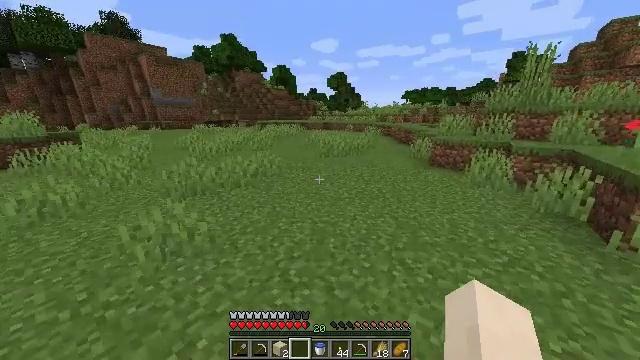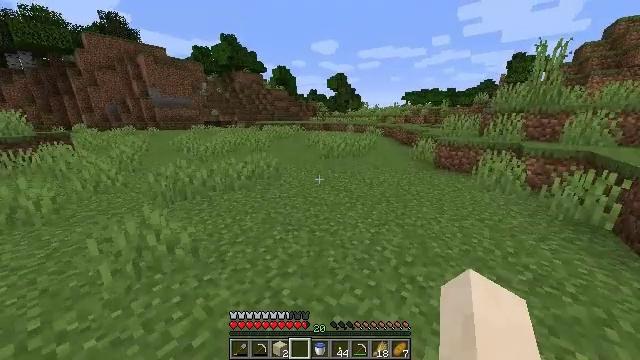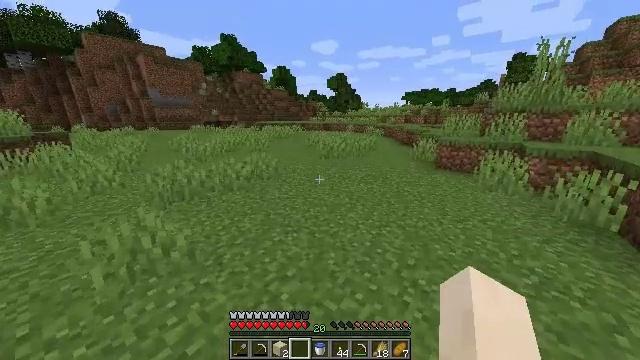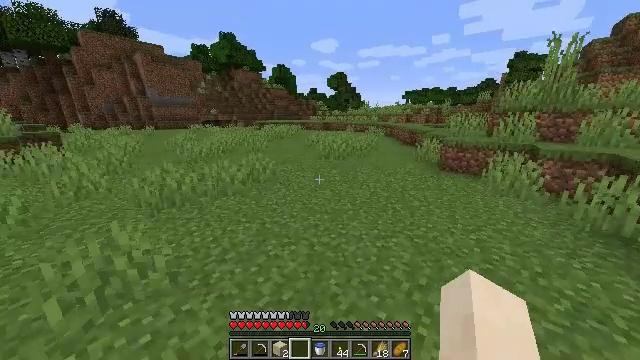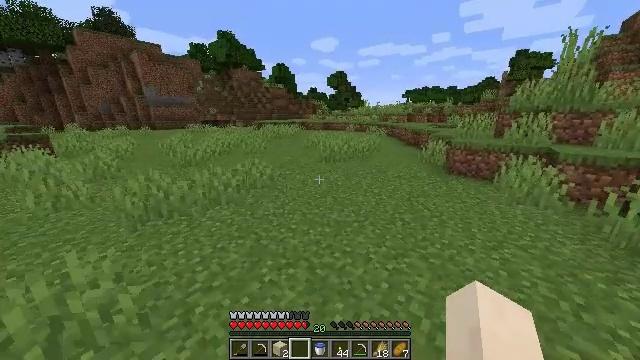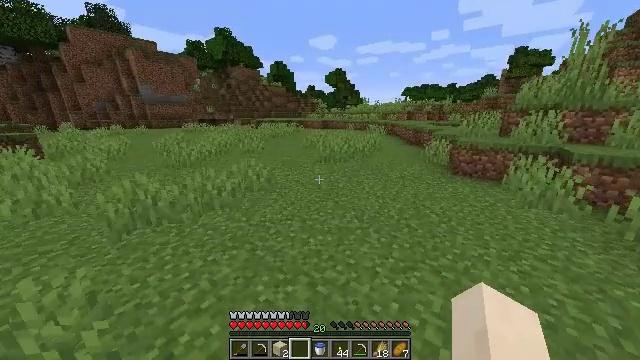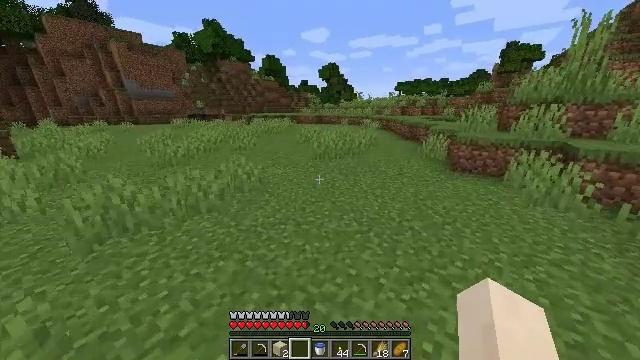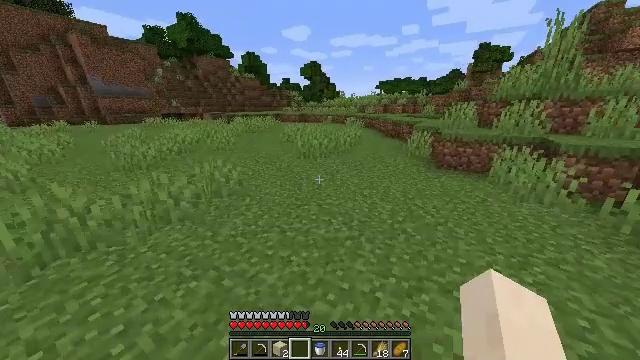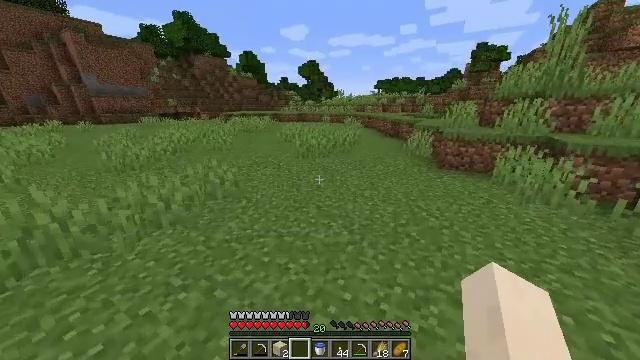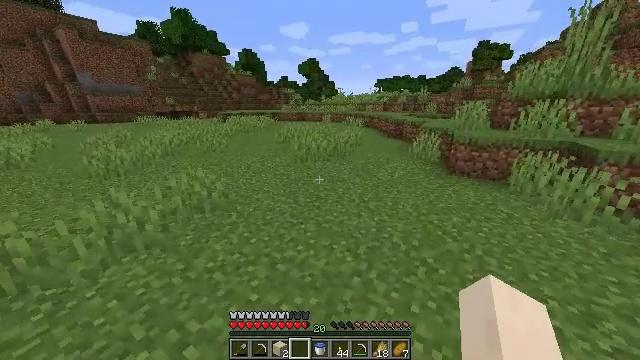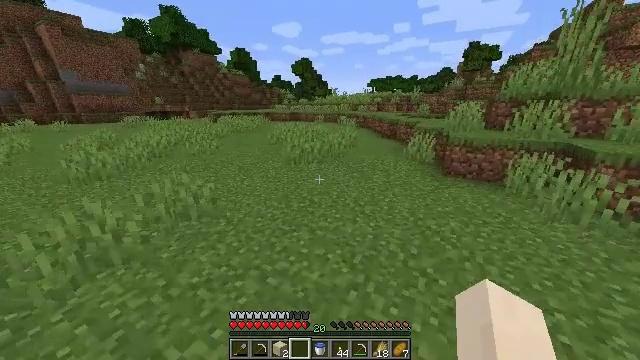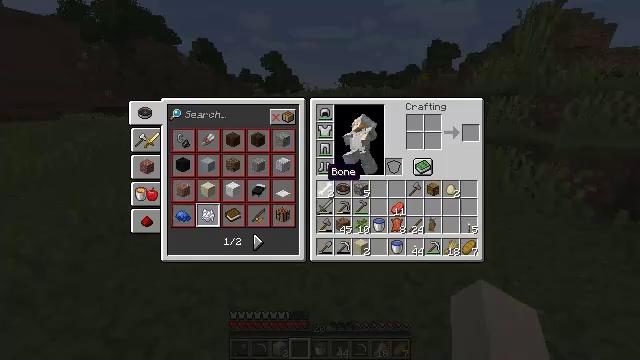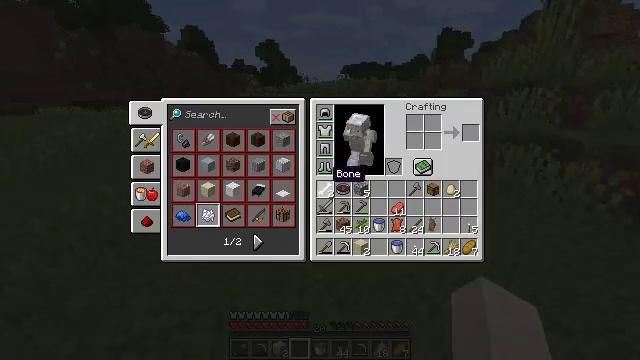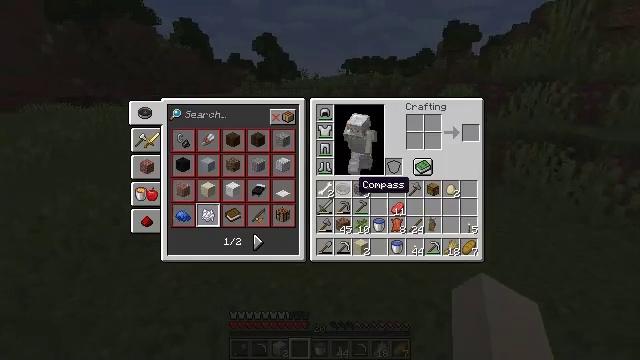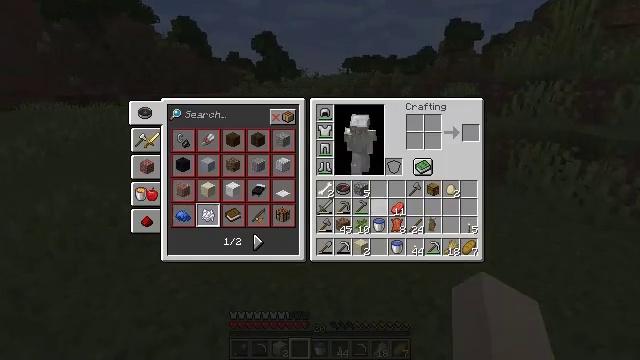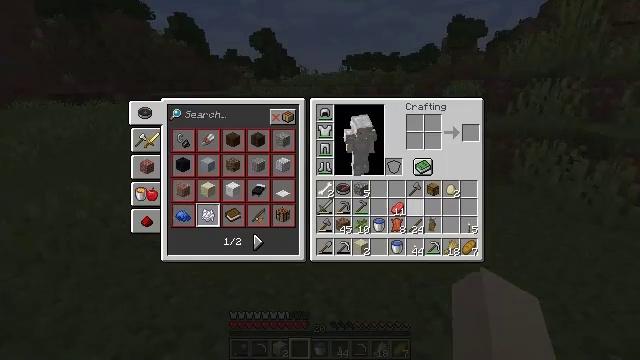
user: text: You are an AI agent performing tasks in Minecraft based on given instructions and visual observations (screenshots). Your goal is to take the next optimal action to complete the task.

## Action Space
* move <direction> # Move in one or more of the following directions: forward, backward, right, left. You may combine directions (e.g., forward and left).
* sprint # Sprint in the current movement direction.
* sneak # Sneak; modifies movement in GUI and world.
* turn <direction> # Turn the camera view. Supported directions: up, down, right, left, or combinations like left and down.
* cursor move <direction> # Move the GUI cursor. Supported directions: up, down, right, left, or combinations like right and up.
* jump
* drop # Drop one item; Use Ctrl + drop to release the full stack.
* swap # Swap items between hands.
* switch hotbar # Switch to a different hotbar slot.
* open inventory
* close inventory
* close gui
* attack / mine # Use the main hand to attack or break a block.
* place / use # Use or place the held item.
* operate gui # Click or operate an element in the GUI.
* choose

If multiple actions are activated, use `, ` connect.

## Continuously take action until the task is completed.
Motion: motion action
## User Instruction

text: Use the crafting interface to create bone meal.
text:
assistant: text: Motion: move forward, sprint
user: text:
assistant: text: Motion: move forward, sprint
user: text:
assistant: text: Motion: move forward, sprint
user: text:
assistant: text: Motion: move forward, sprint
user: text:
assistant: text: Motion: move forward, sprint
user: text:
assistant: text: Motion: move forward, sprint, turn right and down
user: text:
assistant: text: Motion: move forward, sprint, turn right
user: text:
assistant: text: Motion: move forward
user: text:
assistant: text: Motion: move forward
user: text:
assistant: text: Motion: move forward, turn right
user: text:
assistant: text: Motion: move forward, turn right and down, open inventory
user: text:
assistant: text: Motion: open inventory
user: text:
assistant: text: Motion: cursor move right and down, open inventory
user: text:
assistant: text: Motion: cursor move right and down, open inventory
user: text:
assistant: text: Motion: cursor move right
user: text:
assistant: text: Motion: no_op
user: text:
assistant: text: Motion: no_op
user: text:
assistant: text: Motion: no_op
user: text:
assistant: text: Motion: no_op
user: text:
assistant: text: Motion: no_op
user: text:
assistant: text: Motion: no_op
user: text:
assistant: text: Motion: no_op
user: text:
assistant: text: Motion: no_op
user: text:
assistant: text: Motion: no_op
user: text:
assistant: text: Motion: no_op
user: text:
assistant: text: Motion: cursor move left
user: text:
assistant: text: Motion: cursor move left and up
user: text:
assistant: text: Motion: cursor move left and up
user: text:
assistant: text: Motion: cursor move left
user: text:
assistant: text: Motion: no_op